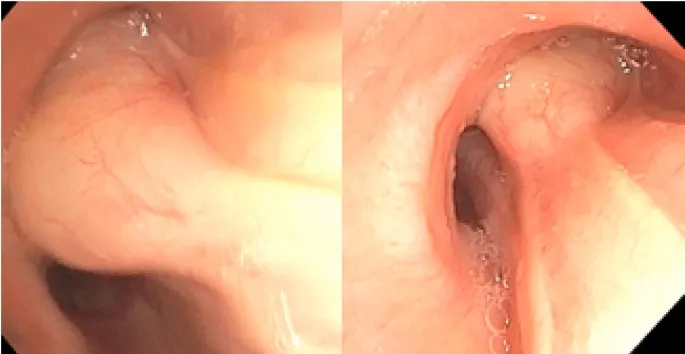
Leiomyoma in the right mainstem bronchus as seen during flexible bronchoscopy.
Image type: endoscopy (airway_endoscopy)